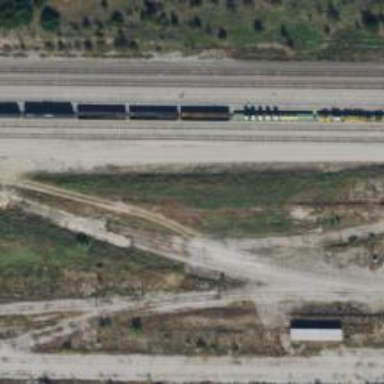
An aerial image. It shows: Railway spur service.